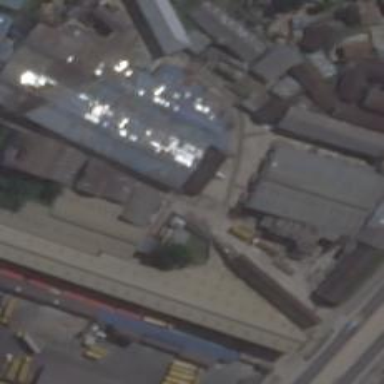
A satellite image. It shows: Industrial area.